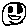
Label: smiley face